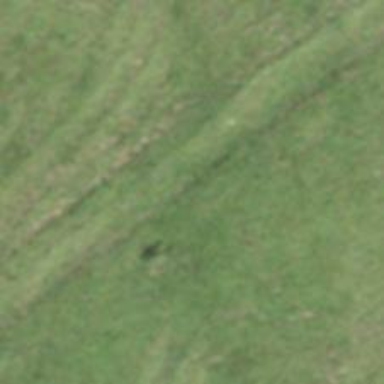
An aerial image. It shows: Path with track type of grade5.